Question: I am displaying integer data from an SQLite database using a SimpleCursorAdaptor.
Everything shows up but the alignment is all wrong:

The dialog looks like this:
'''
<?xml version="1.0" encoding="utf-8"?>
<RelativeLayout
xmlns:android="http://schemas.android.com/apk/res/android"
android:layout_width="fill_parent"
android:layout_height="fill_parent">
<ListView android:id="@+id/lvwScores"
android:layout_width="wrap_content"
android:layout_height="wrap_content"/>
<Button
android:id="@+id/btnOK "
android:layout_height="wrap_content"
android:layout_width="wrap_content"
android:text="OK" android:layout_below="@id/lvwScores">
</Button>
</RelativeLayout>
'''
With the row xml file:
'''
<?xml version="1.0" encoding="utf-8"?>
<RelativeLayout xmlns:android="http://schemas.android.com/apk/res/android"
android:layout_width="fill_parent" android:layout_height="fill_parent">
<TableLayout android:layout_width="fill_parent" android:layout_height="wrap_content" android:stretchColumns="0,1,2,3">
<TableRow >
<TextView android:id="@+id/tvwPlayer1Score" xmlns:android="http://schemas.android.com/apk/res/android"
android:layout_width="wrap_content" android:layout_height="wrap_content" android:gravity="right"/>
<TextView android:id="@+id/tvwPlayer2Score" xmlns:android="http://schemas.android.com/apk/res/android"
android:layout_width="wrap_content" android:layout_height="wrap_content" android:gravity="right"/>
<TextView android:id="@+id/tvwPlayer3Score" xmlns:android="http://schemas.android.com/apk/res/android"
android:layout_width="wrap_content" android:layout_height="wrap_content" android:gravity="right"/>
<TextView android:id="@+id/tvwPlayer4Score" xmlns:android="http://schemas.android.com/apk/res/android"
android:layout_width="wrap_content" android:layout_height="wrap_content" android:gravity="right"/>
</TableRow>
</TableLayout>
</RelativeLayout>
'''
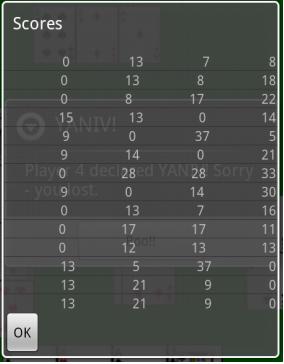
Answer: 'TableLayout' is a bad choice. It's inherent fluidity will cause the columns to vary in width based on the content inside of them (although the stretching does minimize some of this), which you have no control over (see below). Also, the namespace declaration only needs to be on the root element of the XML, not each one ;)
Simplify your row layout drastically by using this instead:
'''
<?xml version="1.0" encoding="utf-8"?>
<LinearLayout xmlns:android="http://schemas.android.com/apk/res/android"
android:layout_width="fill_parent"
android:layout_height="wrap_content"
android:orientation="horizontal">
<TextView android:id="@+id/tvwPlayer1Score"
android:layout_width="fill_parent"
android:layout_height="wrap_content"
android:layout_weight="1"
android:gravity="right"/>
<TextView android:id="@+id/tvwPlayer2Score"
android:layout_width="fill_parent"
android:layout_height="wrap_content"
android:layout_weight="1"
android:gravity="right"/>
<TextView android:id="@+id/tvwPlayer3Score"
android:layout_width="fill_parent"
android:layout_height="wrap_content"
android:layout_weight="1"
android:gravity="right"/>
<TextView android:id="@+id/tvwPlayer4Score"
android:layout_width="fill_parent"
android:layout_height="wrap_content"
android:layout_weight="1"
android:gravity="right"/>
</LinearLayout>
'''
The combination of 'layout_width="fill_parent"' and 'layout_weight="1"' on each element tells the system to lay out all four elements, equally spaced (since they have the same weight sum) to fill the row. I almost always use nested 'LinearLayout' in place of 'TableLayout' whenever possible (that's all 'TableLayout' really is anyway).
Another thing from the row XML you posted: it's not a good idea to set the root element of a list item's layout with 'layout_height=fill_parent' like you have in the 'RelativeLayout' tag. Depending on where this layout get's drawn, the layout manager might actually listen to you and one row might end up taking the entire window!
NOTE ABOUT TABLELAYOUT PARAMS:
If you insist on sticking with 'TableLayout', know that you can (and should) omit all the 'layout_width' and 'layout_height' attributes from every child of 'TableLayout' and 'TableRow'. Those two widgets ignore what you say and set the values of their children to MATCH_PARENT and WRAP_CONTENT (respectively), so adding them to your code will only serve to confuse you if you think they're supposed to take effect.
Hope that Helps!